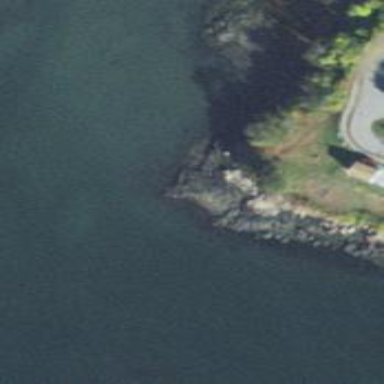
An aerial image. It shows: Natural rock reef.